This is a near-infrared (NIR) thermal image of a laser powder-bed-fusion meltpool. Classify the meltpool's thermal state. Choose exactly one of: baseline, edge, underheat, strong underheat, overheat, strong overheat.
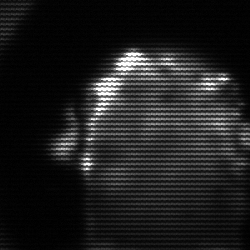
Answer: baseline